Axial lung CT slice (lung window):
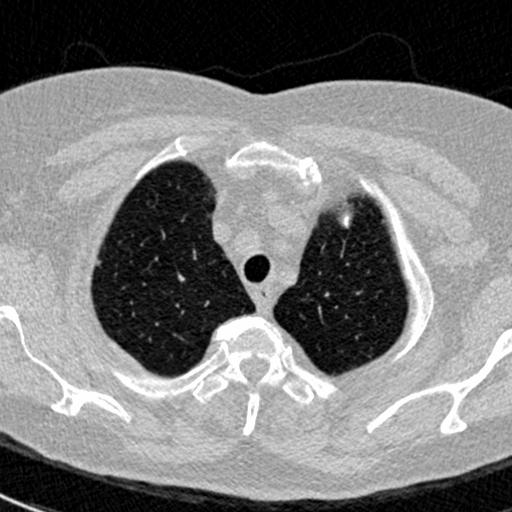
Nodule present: no